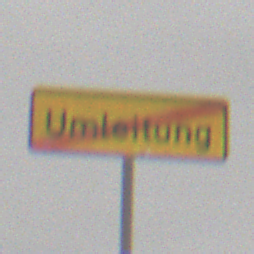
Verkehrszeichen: EndeDerUmleitungsankuendigung
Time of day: MorningAfternoon
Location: Outdoor (Nature)
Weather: Overcast
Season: Winter
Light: Natural